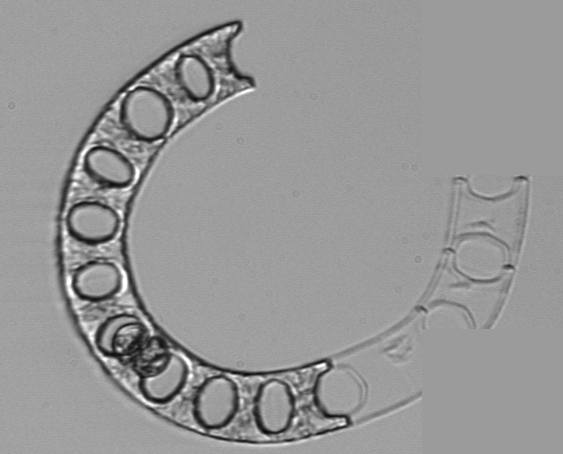
Label: Eucampia